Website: lowes
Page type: stored-credit-cards
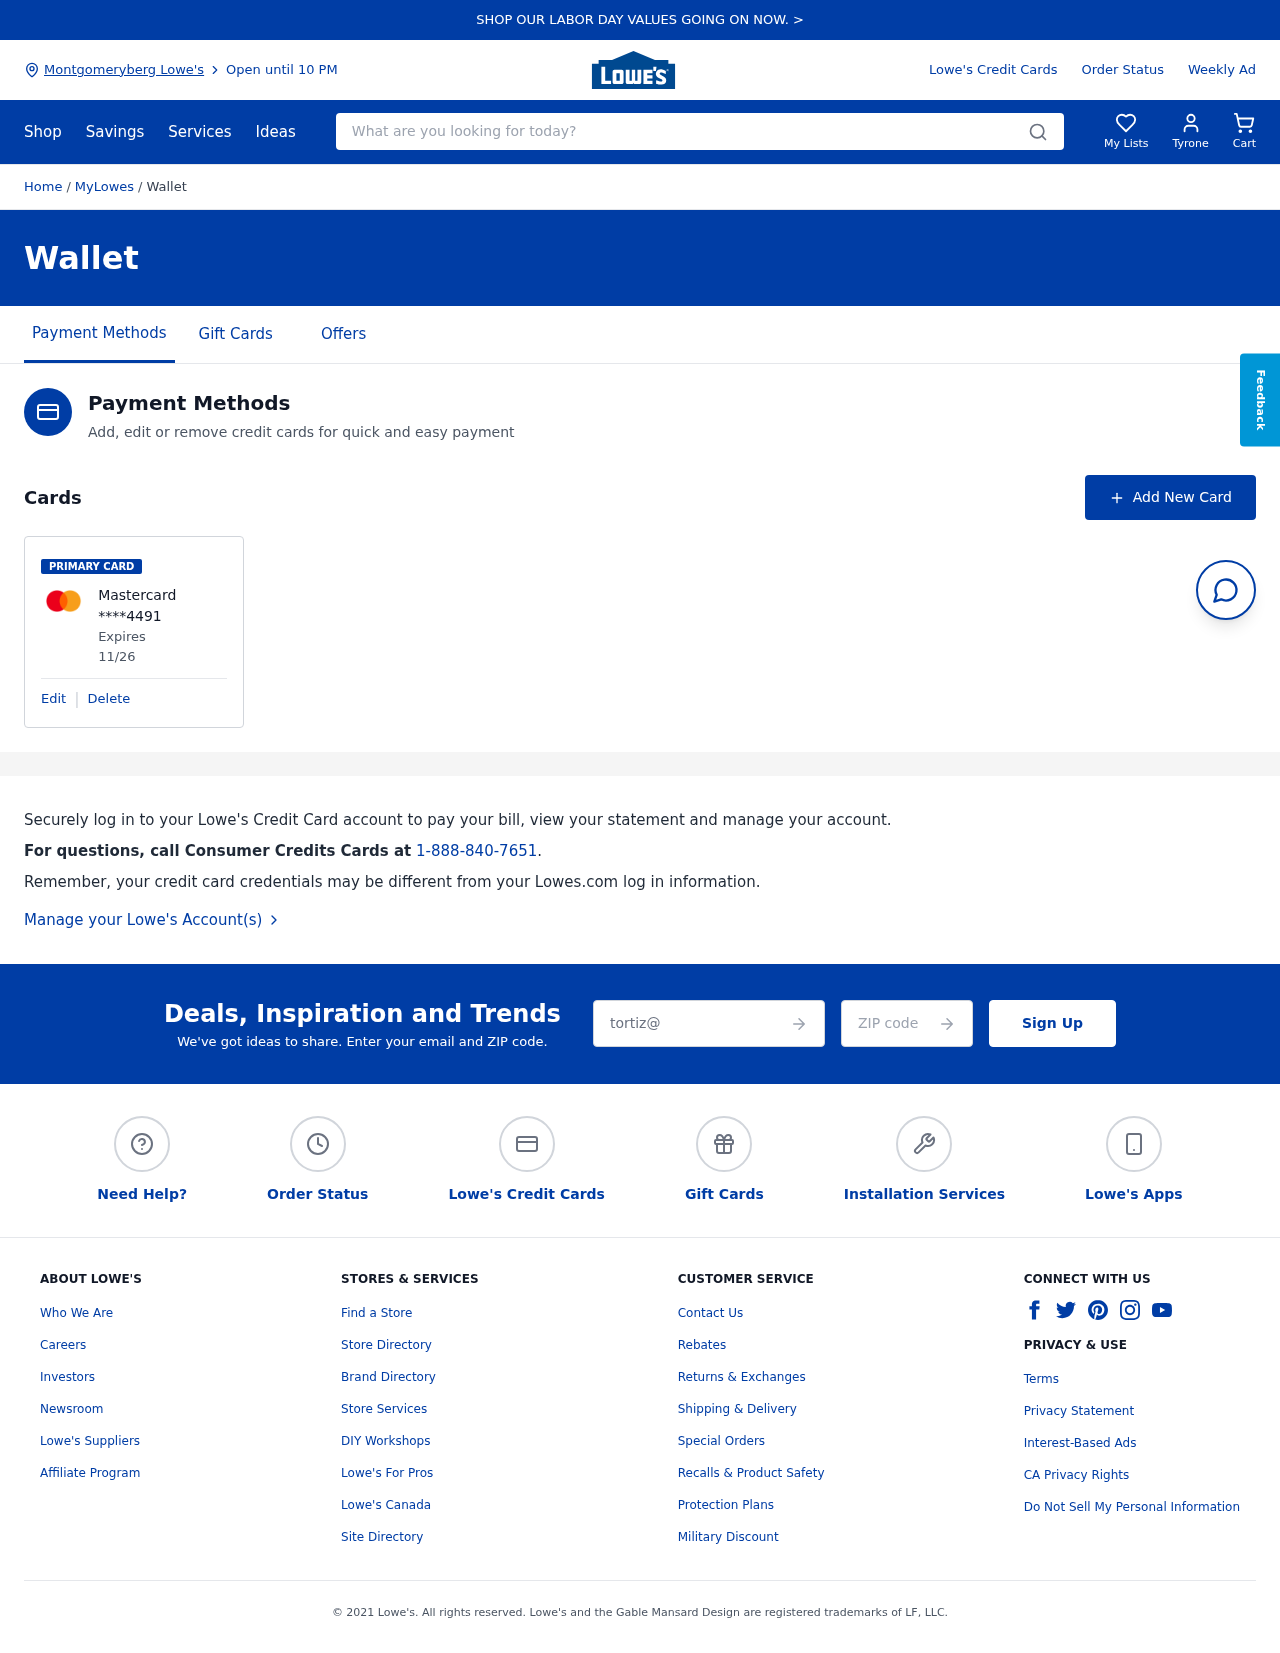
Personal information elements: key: PII_CARD_EXPIRY
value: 11/26
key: PII_CARD_LAST4
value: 4491
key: PII_CARD_TYPE
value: Mastercard
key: PII_CITY
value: Montgomeryberg Lowe's
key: PII_EMAIL
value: tortiz@gmail.com
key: PII_FIRSTNAME
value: Tyrone
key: PII_POSTCODE
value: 48575
Search elements: key: HEADER_SEARCH
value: What are you looking for today?